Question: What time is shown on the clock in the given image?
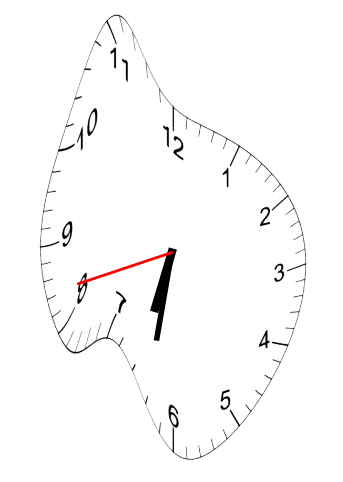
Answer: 06:31:42